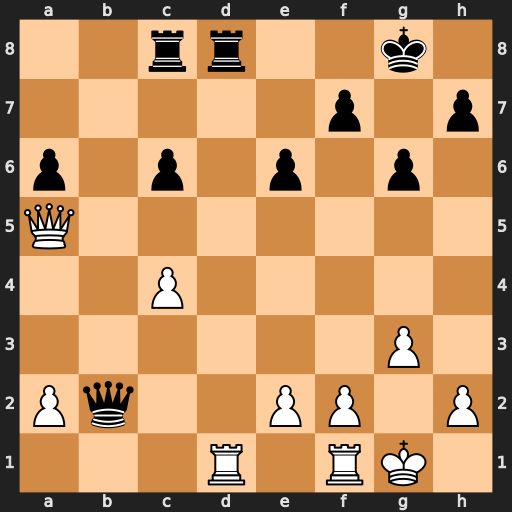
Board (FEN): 2rr2k1/5p1p/p1p1p1p1/Q7/2P5/6P1/Pq2PP1P/3R1RK1
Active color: w
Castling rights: -
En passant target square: -
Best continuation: Rxd8+ Rxd8 Qxd8+